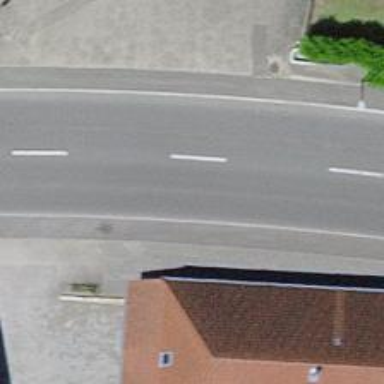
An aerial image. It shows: Asphalt road classified as primary highway.